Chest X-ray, AP view. Patient: 35 years old, sex M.
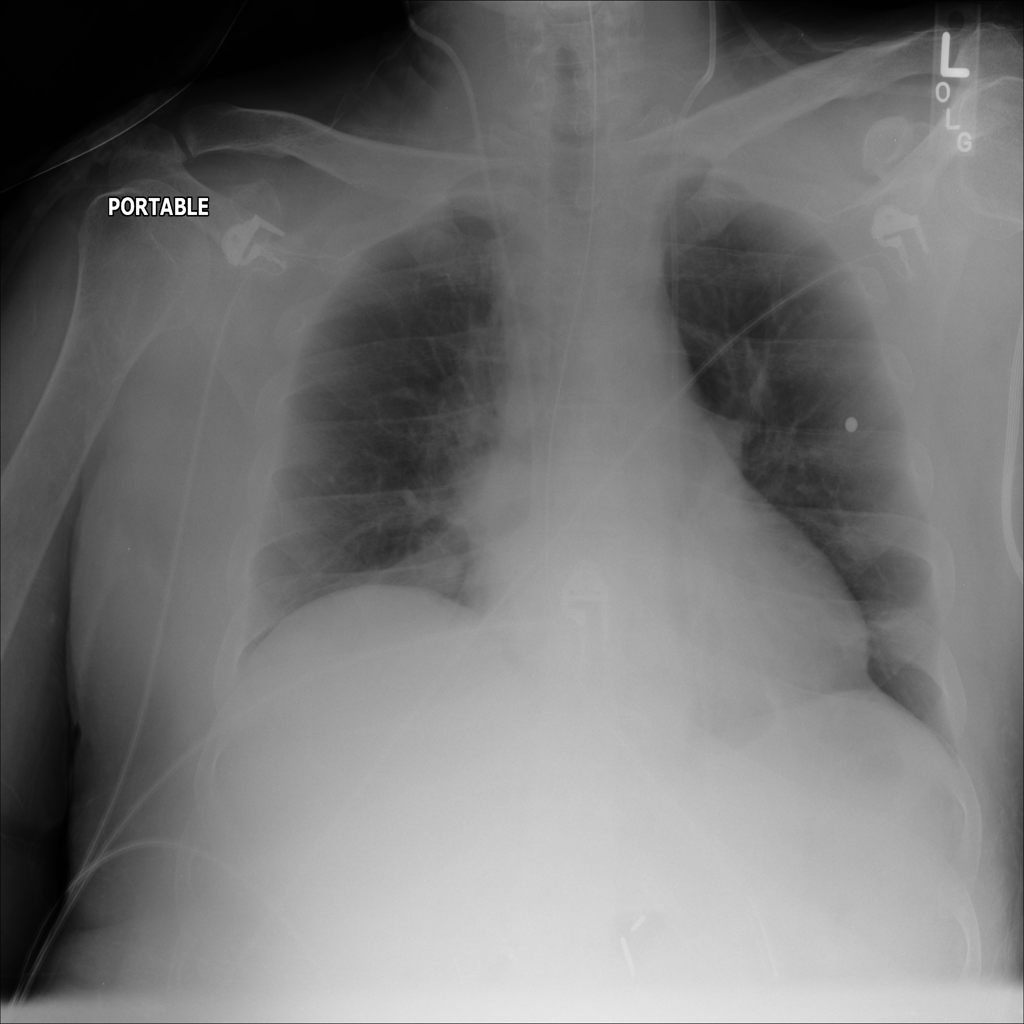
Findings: Atelectasis